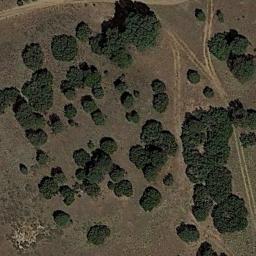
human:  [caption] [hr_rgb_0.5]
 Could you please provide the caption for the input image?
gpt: Some green chaparrals of different sizes grow on the wasteland and some roads go through the wasteland .

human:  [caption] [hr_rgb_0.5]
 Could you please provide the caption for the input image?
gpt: The chaparral is consist of some green bushes on the desert .

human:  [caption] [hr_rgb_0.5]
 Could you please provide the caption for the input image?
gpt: There are two lush vegetation in the jungle .

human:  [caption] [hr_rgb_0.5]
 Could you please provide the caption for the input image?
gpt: Chaparral is distributed cluster by cluster on the sand .

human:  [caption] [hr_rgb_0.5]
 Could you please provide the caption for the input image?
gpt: There are some dirt roads in the chaparral .